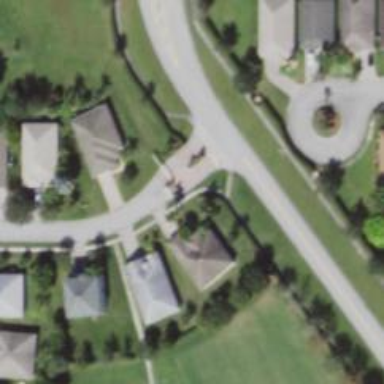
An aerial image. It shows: Asphalt footway with marked crossing.